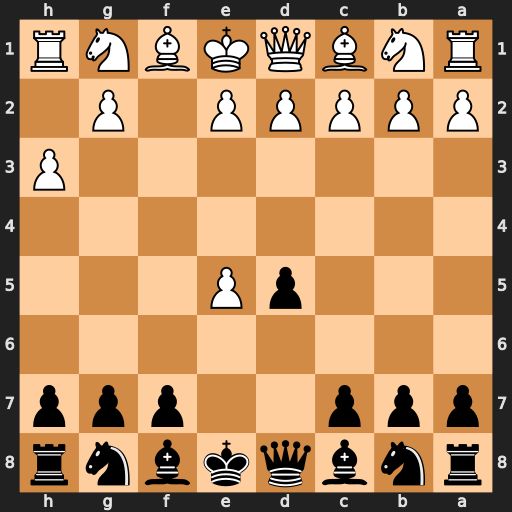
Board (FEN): rnbqkbnr/ppp2ppp/8/3pP3/8/7P/PPPPP1P1/RNBQKBNR
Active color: b
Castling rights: KQkq
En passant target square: -
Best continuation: Qh4+ g3 Qxg3#